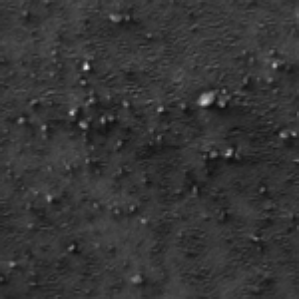
Label: frost